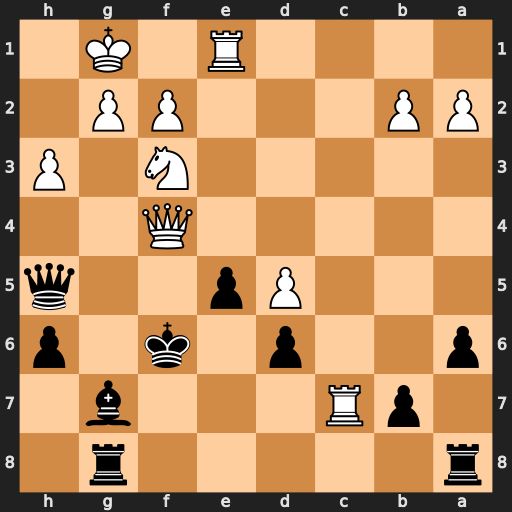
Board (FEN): r5r1/1pR3b1/p2p1k1p/3Pp2q/5Q2/5N1P/PP3PP1/4R1K1
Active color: b
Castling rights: -
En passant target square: -
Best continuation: exf4 Re6+ Kf5 Rxg7 Rxg7